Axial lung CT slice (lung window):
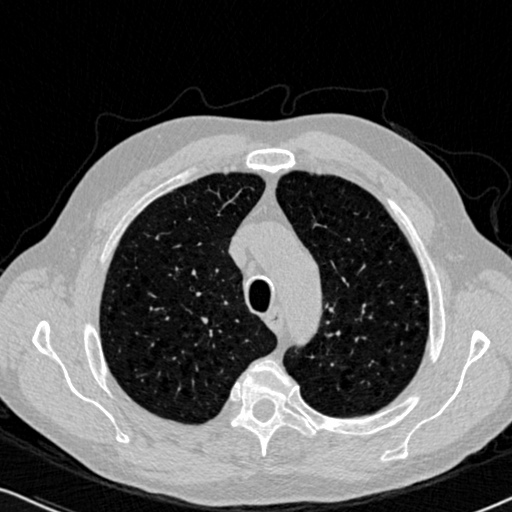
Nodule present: no